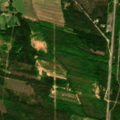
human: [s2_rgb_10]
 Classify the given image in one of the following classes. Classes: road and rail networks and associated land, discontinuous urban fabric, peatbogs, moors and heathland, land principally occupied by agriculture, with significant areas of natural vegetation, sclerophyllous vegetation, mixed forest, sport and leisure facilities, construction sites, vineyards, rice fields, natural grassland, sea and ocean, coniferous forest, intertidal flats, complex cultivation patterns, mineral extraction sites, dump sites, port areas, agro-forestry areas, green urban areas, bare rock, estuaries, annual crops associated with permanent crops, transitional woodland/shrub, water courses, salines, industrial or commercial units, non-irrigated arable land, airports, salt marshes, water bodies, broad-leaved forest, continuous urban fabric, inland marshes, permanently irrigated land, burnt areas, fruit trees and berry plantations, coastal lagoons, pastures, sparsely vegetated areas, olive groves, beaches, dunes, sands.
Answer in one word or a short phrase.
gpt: discontinuous urban fabric, non-irrigated arable land, coniferous forest, mixed forest, transitional woodland/shrub